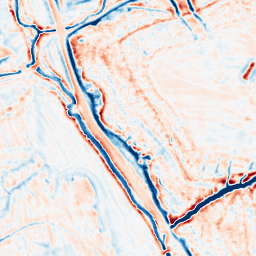
Category: edge_preserving
Decomposition family: bilateral
Decomposition parameters: d: 15
sigma_color: 100
sigma_space: 50
Upsampling method: cubic_mitchell
Upsampling parameters: scale: 2
Upsampling scale: 2